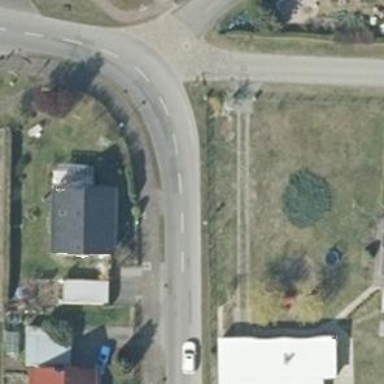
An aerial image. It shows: Residential road with asphalt surface and sidewalk on the left.